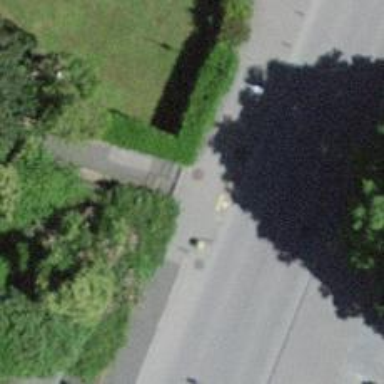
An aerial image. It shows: Cycle barrier.